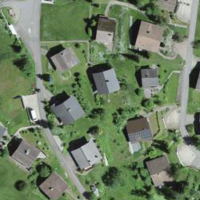
EUNIS habitat code: 54
Species observed at this site:
Equisetum arvense